Question: i have one question about using multiple segues to one ViewController. Ill try to create an article management, so you can add/edit/delete articles.
When you add a new article you can choose between a maincategory and a subcategory, choose the article and then edit some inital values.

but if ill try to edit one of my selected articles, i would like to jump to the "latest" ViewController in navigation stack.
I thought i could easily create another segue to my last viewController, but ill always get an error when i try to load this segue (i guess this could be a problem with the existing NavigationController).
I could provide some code, but i dont know if this is a possible solution to solve such things - or is there a better way?
Thanks in advance.
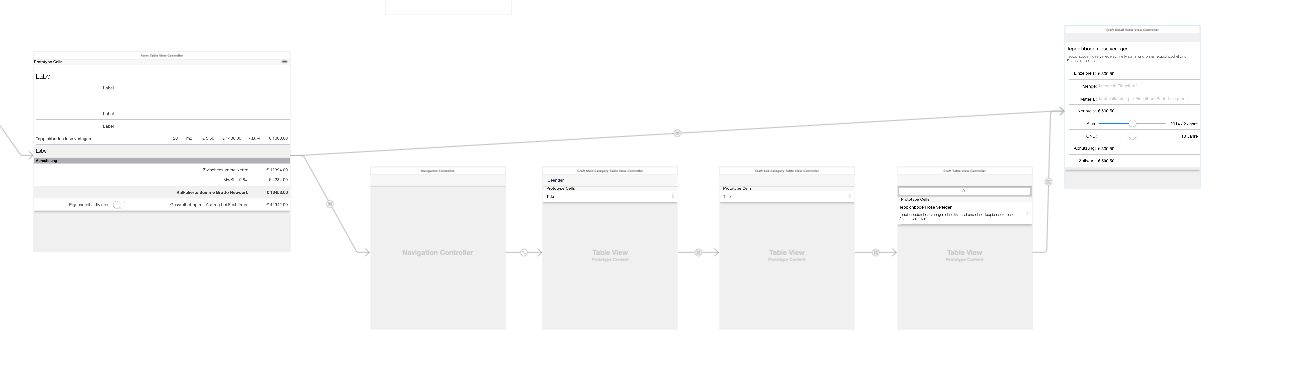
Answer: You can, but the new segue should take you to a navigation controller that just contains the last view controller (as the root). In this way you are duplicating the normal situation but with only 1 view controller.
If you wanted to allow the last view controller to have a 'back' button which took you to some 'earlier' screens (if that makes any kind of sense in your app) then you would need to write some code. It's more likely that other screens should be accessed via bar button items or similar (which would also likely be done in code).